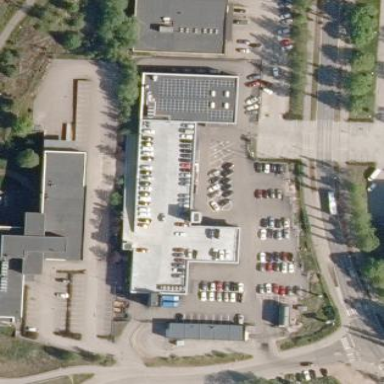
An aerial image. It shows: Building housing car shop.